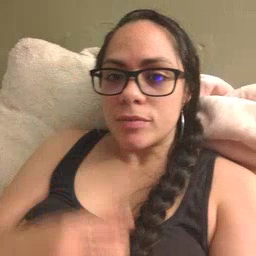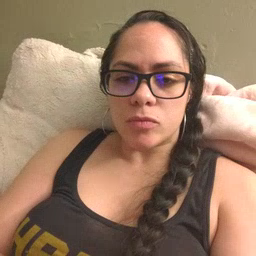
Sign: drink